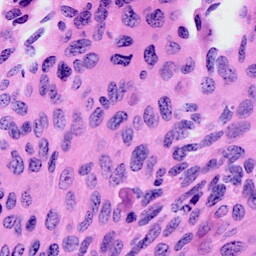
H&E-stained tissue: Cervix